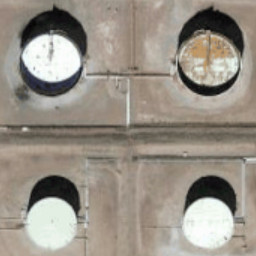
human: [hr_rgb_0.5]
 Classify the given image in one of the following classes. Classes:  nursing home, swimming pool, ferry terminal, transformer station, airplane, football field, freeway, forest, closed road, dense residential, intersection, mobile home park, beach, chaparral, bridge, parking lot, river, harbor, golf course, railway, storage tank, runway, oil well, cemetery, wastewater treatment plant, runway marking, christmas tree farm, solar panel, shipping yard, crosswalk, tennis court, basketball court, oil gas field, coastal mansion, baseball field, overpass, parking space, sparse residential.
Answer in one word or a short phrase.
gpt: storage tank